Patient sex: M
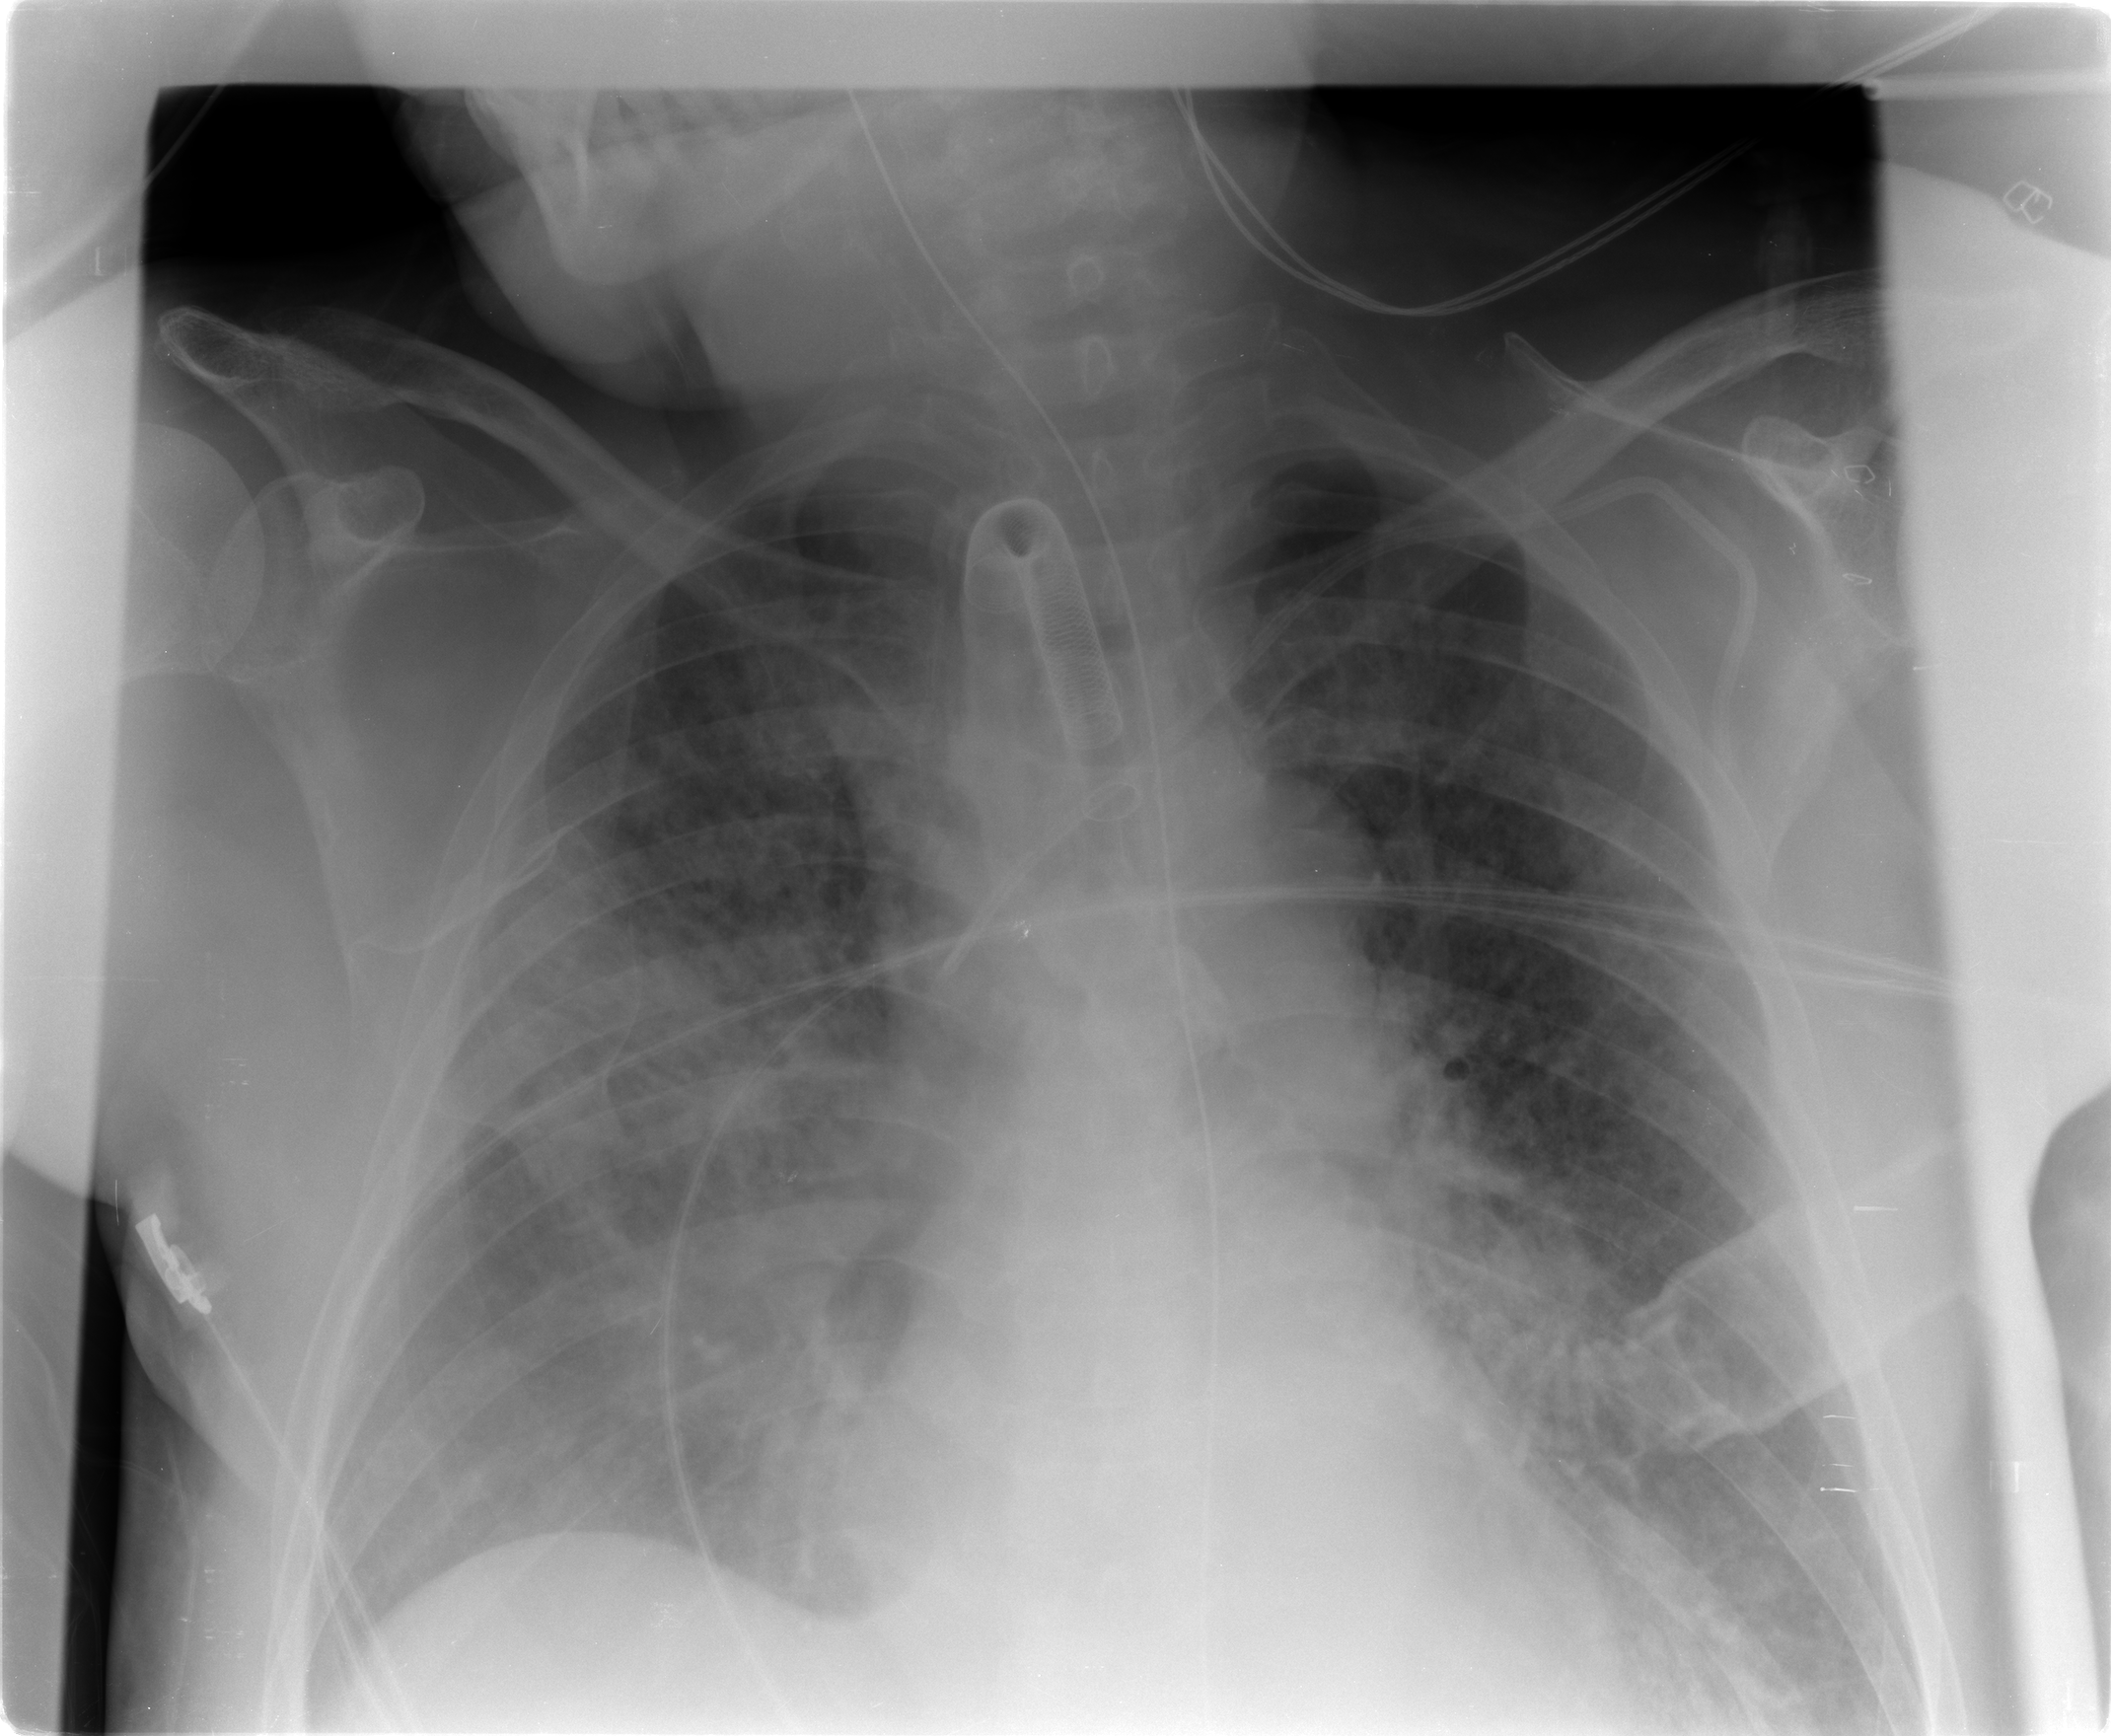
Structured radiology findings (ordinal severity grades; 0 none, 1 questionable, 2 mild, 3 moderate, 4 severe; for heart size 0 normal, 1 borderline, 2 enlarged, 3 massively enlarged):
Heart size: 0
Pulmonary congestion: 2
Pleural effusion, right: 0
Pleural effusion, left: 0
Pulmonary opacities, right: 3
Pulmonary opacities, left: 2
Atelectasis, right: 2
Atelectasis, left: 2